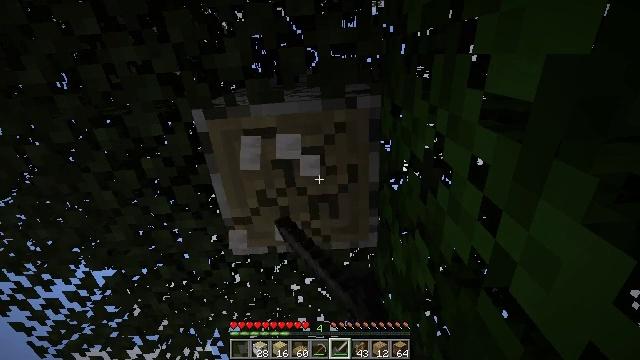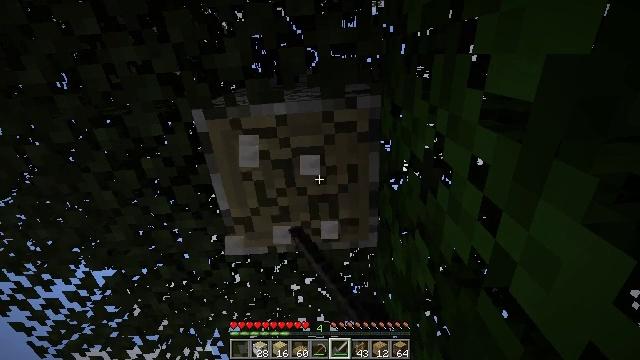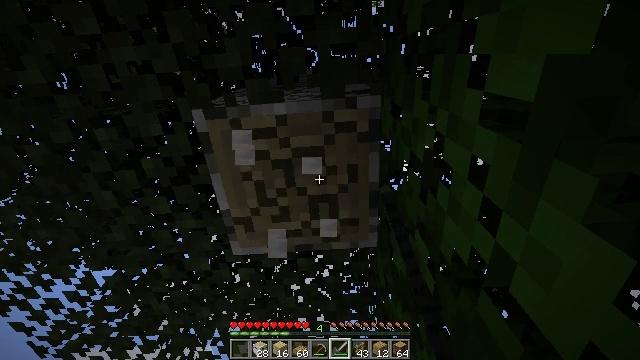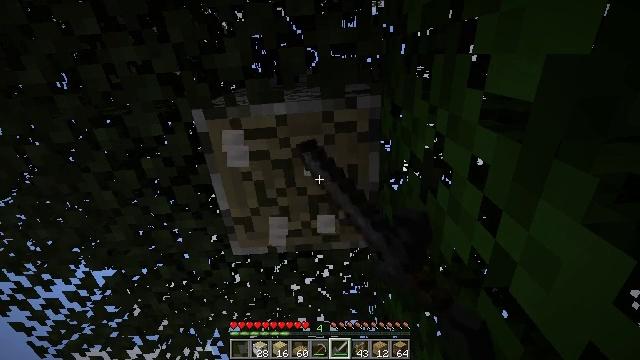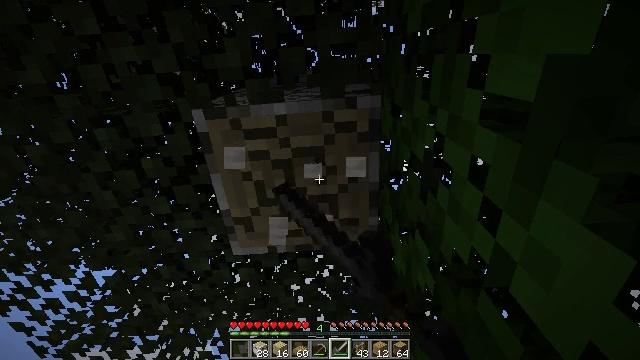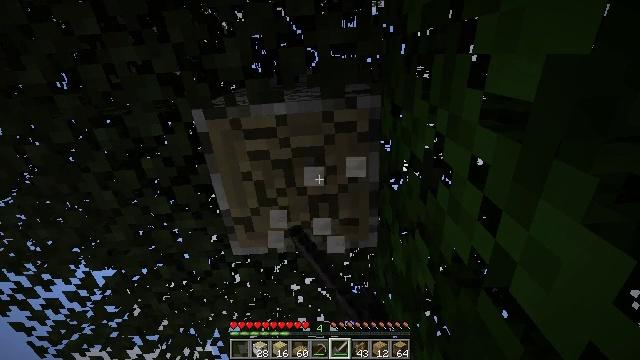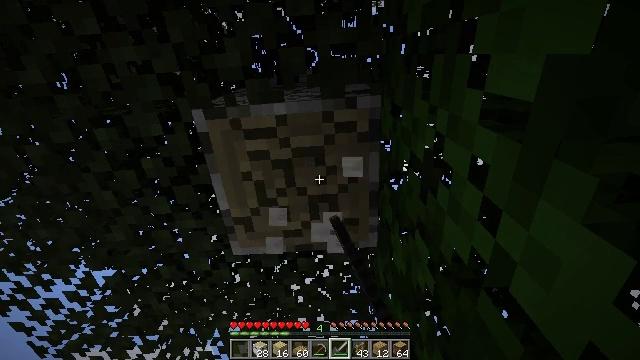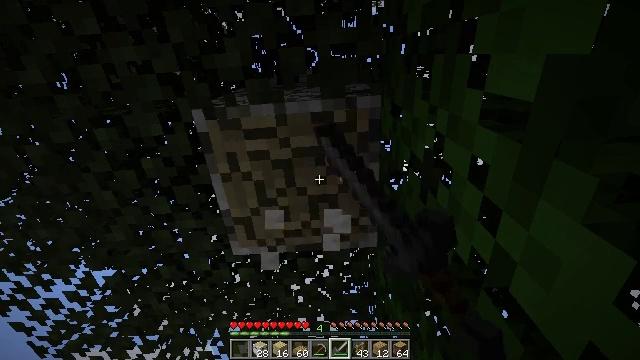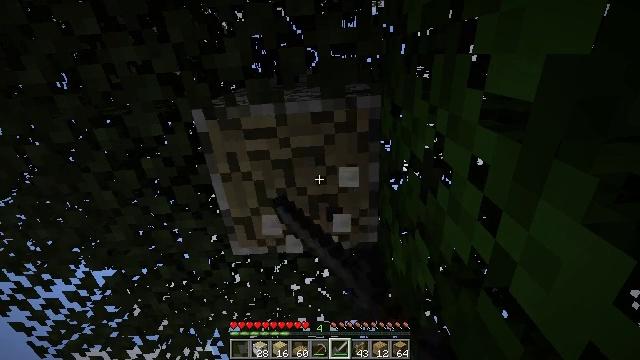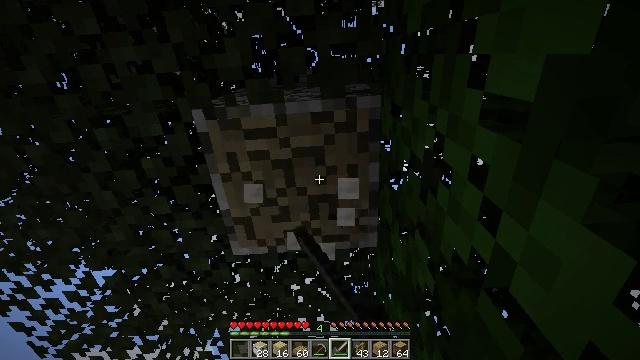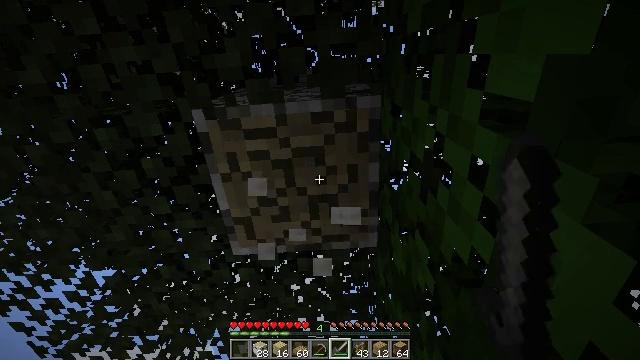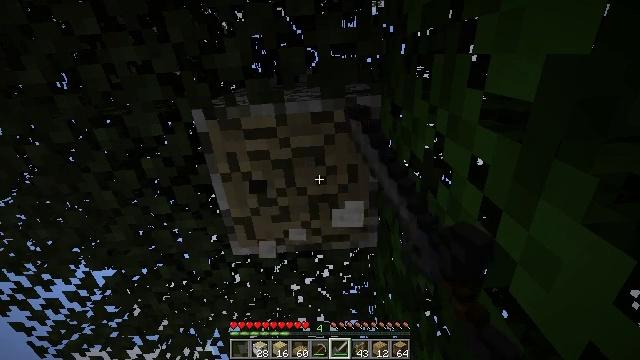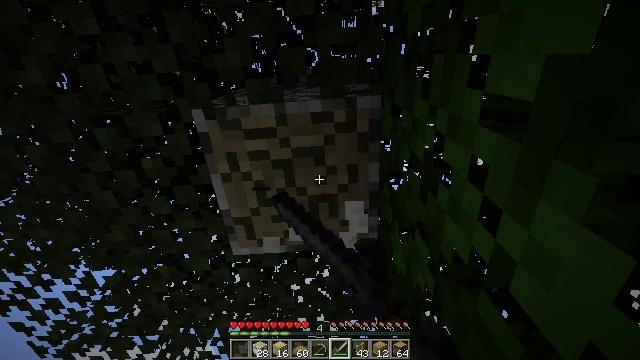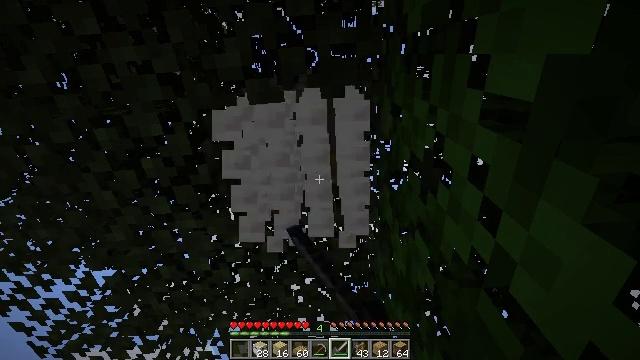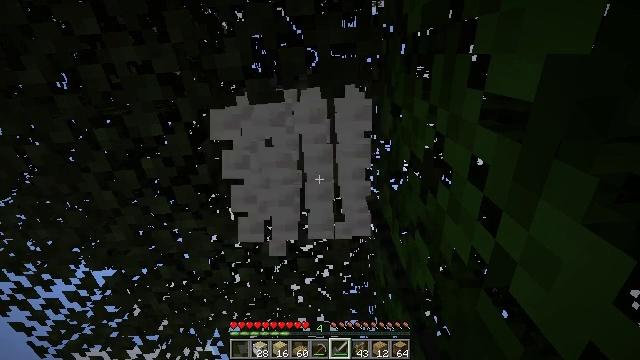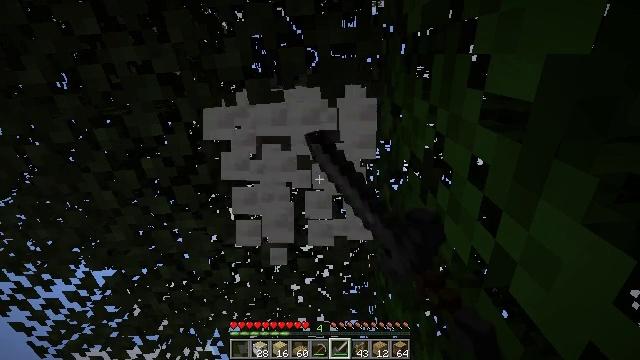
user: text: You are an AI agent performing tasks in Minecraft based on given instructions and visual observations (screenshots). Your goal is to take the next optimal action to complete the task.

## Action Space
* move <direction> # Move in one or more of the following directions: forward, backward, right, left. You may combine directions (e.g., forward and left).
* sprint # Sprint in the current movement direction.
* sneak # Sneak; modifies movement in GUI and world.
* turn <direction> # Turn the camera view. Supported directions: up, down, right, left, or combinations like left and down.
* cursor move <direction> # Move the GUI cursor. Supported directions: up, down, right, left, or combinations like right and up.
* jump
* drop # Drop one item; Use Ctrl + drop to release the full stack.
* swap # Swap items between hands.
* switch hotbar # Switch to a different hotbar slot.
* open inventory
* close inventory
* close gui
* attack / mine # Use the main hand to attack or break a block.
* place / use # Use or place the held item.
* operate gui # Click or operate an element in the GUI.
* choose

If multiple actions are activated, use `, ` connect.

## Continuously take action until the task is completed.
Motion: motion action
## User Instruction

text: Mine the birch log from the tree.
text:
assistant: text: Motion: attack / mine
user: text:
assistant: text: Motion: attack / mine
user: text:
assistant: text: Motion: attack / mine
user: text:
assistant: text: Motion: attack / mine
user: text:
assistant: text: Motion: attack / mine
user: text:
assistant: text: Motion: attack / mine
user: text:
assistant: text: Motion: attack / mine
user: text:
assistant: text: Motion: attack / mine
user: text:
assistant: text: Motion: attack / mine
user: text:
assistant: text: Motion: attack / mine
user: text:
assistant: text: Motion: attack / mine
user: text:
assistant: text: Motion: attack / mine
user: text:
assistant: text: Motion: attack / mine
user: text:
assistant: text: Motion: attack / mine
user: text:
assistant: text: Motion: attack / mine
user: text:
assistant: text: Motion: attack / mine
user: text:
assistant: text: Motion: attack / mine
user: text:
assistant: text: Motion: attack / mine
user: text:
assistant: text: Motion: attack / mine
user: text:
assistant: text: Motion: attack / mine
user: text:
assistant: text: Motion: attack / mine
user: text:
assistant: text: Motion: turn up, attack / mine
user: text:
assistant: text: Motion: turn up, attack / mine
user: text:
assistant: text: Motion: turn up, attack / mine
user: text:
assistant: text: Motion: attack / mine
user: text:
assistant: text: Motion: turn up, attack / mine
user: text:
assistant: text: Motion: turn up, attack / mine
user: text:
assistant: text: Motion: attack / mine
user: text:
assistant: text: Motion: attack / mine
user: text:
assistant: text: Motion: attack / mine